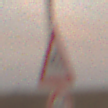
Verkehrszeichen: SeitenwindVonLinks
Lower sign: Geschwindigkeit60
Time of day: SunriseSunset
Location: Outdoor (Nature)
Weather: PartlyCloudy
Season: NotSpecified
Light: Natural